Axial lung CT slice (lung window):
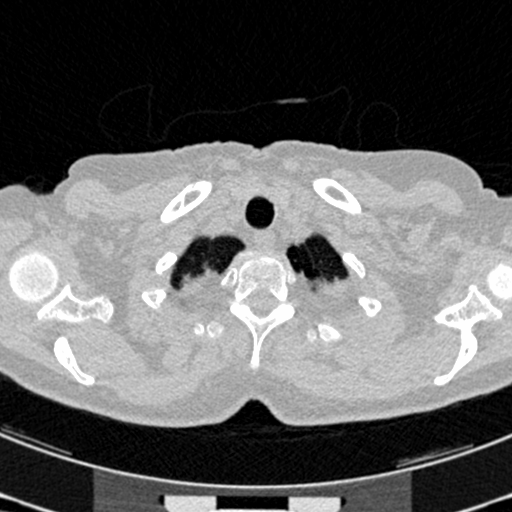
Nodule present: no